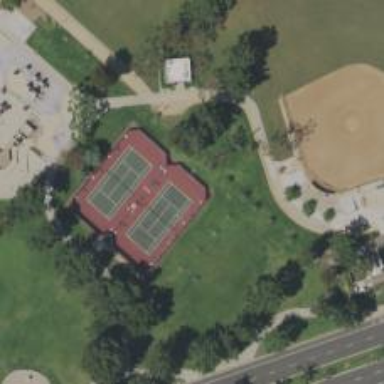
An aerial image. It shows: Tennis court in leisure pitch.